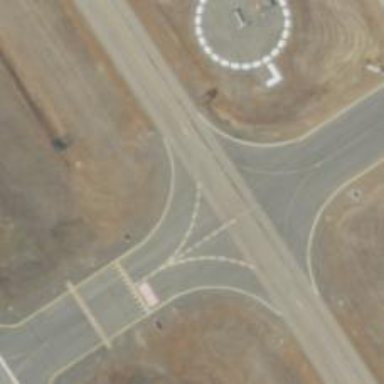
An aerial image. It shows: View of taxiway at the airport.